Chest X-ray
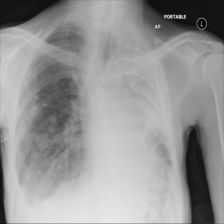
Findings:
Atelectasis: negative
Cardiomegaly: negative
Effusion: positive
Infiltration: negative
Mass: negative
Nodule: positive
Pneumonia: negative
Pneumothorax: negative
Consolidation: negative
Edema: negative
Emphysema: negative
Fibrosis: negative
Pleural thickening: negative
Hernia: negative